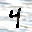
Label: 4